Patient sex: M
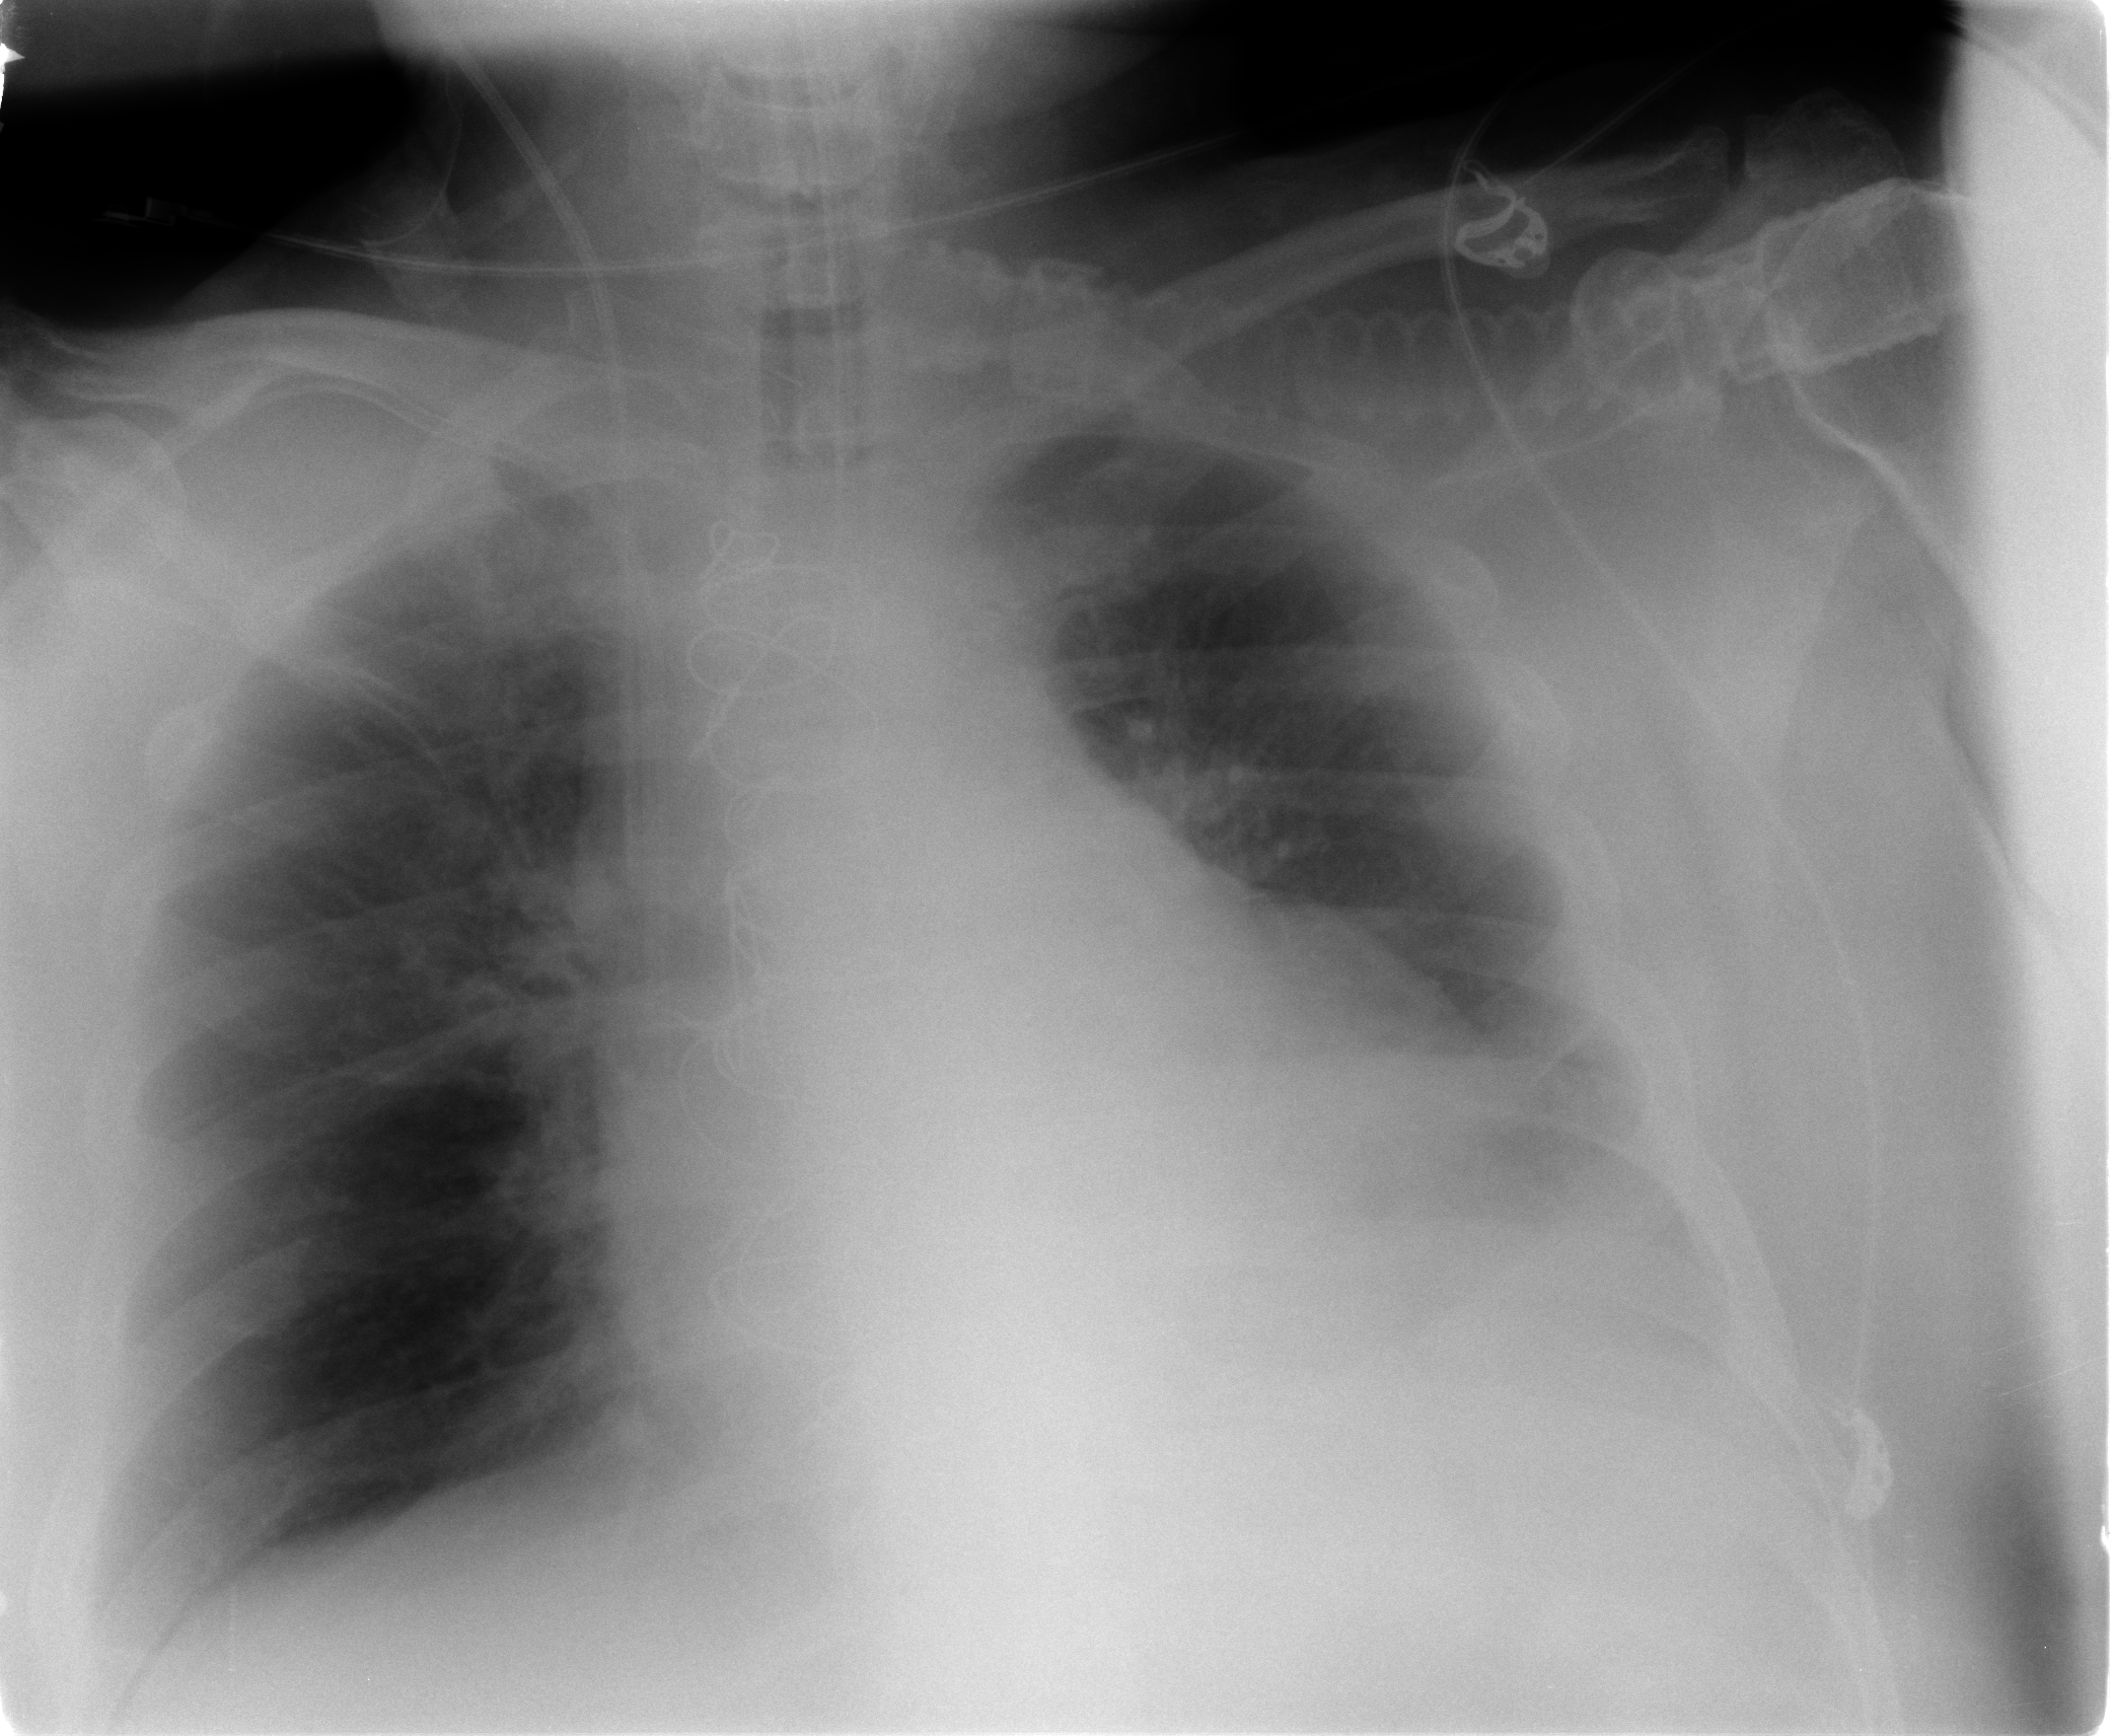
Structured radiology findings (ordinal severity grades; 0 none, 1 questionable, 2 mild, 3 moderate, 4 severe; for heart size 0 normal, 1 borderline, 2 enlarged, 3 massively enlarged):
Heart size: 2
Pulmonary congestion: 0
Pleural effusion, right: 0
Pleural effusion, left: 2
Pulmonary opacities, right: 0
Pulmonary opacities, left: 0
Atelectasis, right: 0
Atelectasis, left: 0